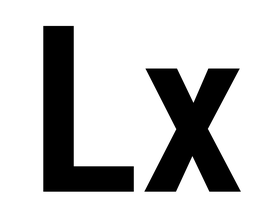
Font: Roboto_Condensed_SemiBold